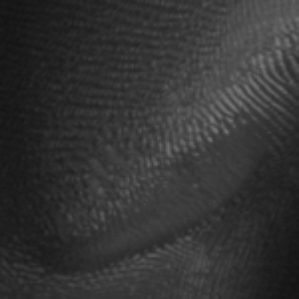
Label: frost